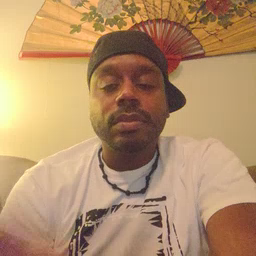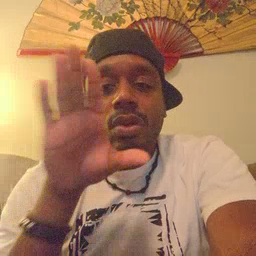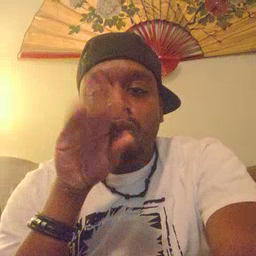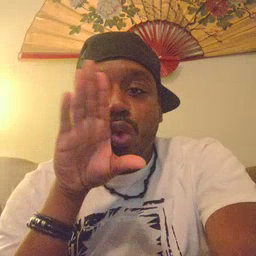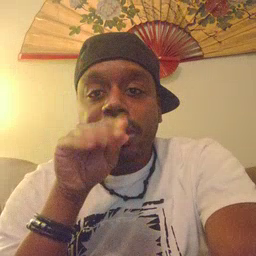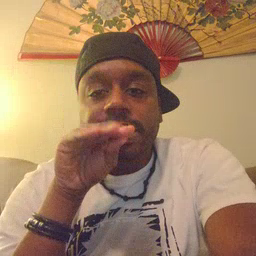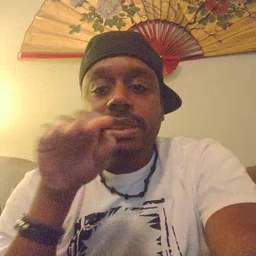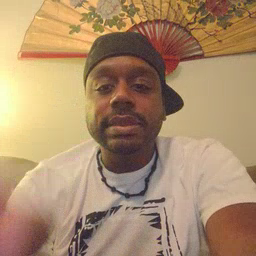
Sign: goose